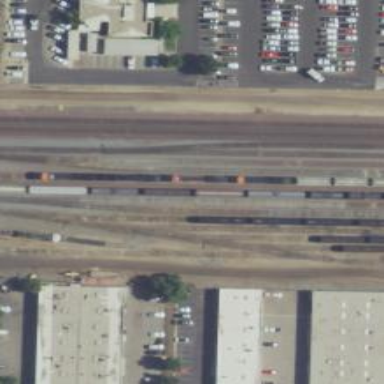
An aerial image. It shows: Railway yard in service.